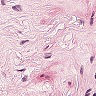
Metastatic tissue present: no